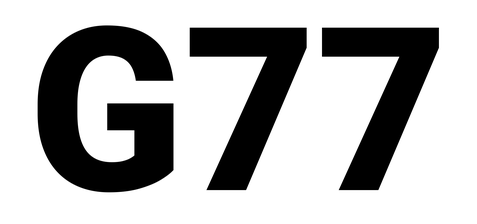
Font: Roboto_Black